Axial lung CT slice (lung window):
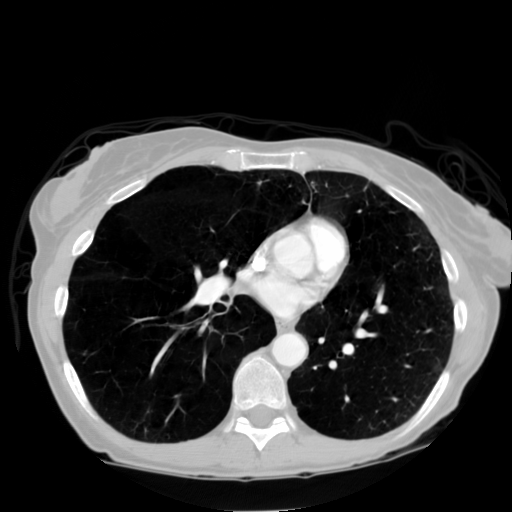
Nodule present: no